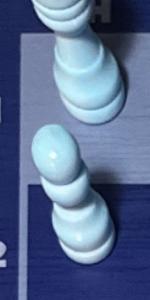
Label: Pawn_White